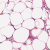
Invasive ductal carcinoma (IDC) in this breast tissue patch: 1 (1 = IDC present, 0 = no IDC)